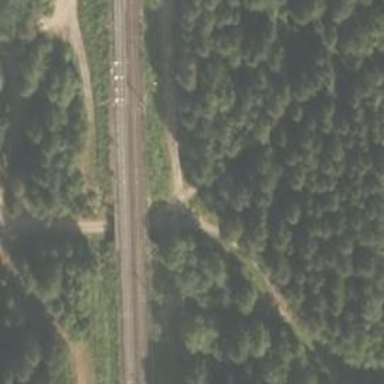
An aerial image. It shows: Nordic cycle track.